Question: I have a simple test program in C to scramble an array of values on the heap. Sidenote: I know the random logic here has a flaw that will not allow the "displaced" value to exceed 'RAND_MAX', but that is not the point of this post.
The point is that when I run the code with N = 10000, every once in a while it will crash with very little information (screenshots posted below). I'm using MinGW compiler. I can't seem to reproduce the crash for lower or higher N values (1000 or 100000 for example).
'''
#include <stdio.h>
#include <stdlib.h>
#include <time.h>
const int N = 10000;
int main() {
int i, rand1, rand2, temp, *values;
/* allocate values on heap and initialize */
values = malloc(N * sizeof(int));
for (i = 0; i < N; i++) {
values[i] = i + 1;
}
/* scramble */
srand(time(NULL));
for (i = 0; i < N/10; i++) {
rand1 = (int)(N*((double)rand()/(double)RAND_MAX));
rand2 = (int)(N*((double)rand()/(double)RAND_MAX));
temp = values[rand1];
values[rand1] = values[rand2];
values[rand2] = temp;
}
int displaced = 0;
for (i = 0; i < N; i++) {
if (values[i] != (i+1)) {
displaced++;
}
}
printf("%d numbers out of order
", displaced);
free(values);
return 0;
}
'''

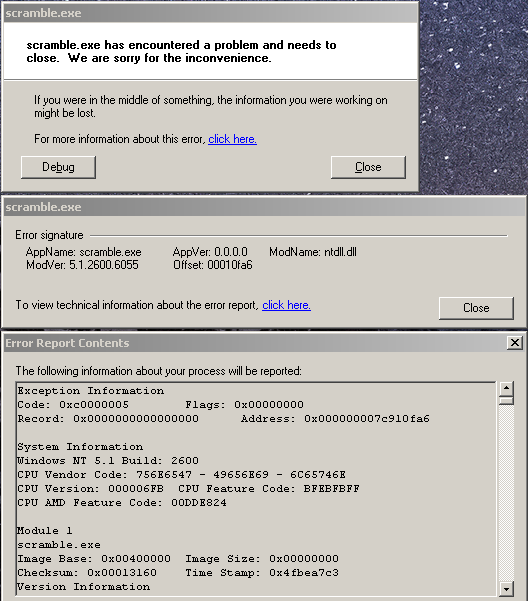
Answer: it may be because 'rand()' generates a random number from 0 to RAND_MAX so '(int)(N*((double)rand()/(double)RAND_MAX))' can be N, which exceeds the array boundary. however, i don't see why that would vary with array size (it does explain why it only crashes sometimes, though).
try '/(1+(double)RAND_MAX)' (note that addition is to the double, to avoid overflow, depending on the value of RAND_MAX) (although i'm not convinced that will always work, depending on the types involved. it would be safer to test for N and try again).
also, learn to use a tool from <URL>.